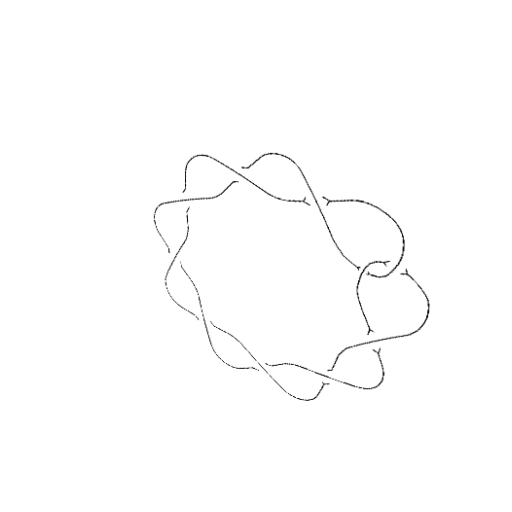
Crossing number: 10